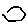
Label: hexagon